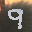
Label: 9